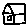
Label: house